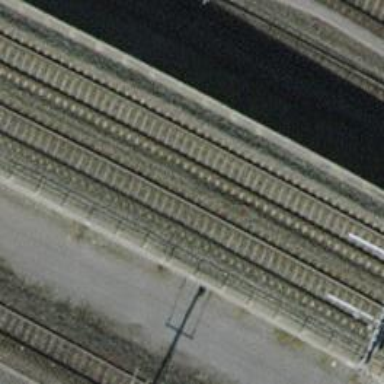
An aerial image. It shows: Single-track railway with electrified contact lines.